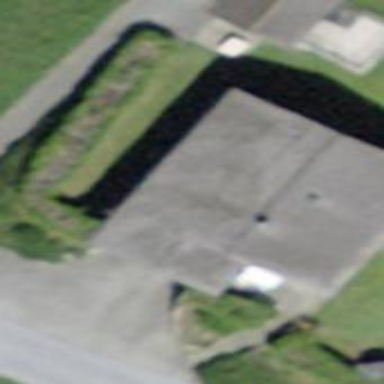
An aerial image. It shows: Simple house.